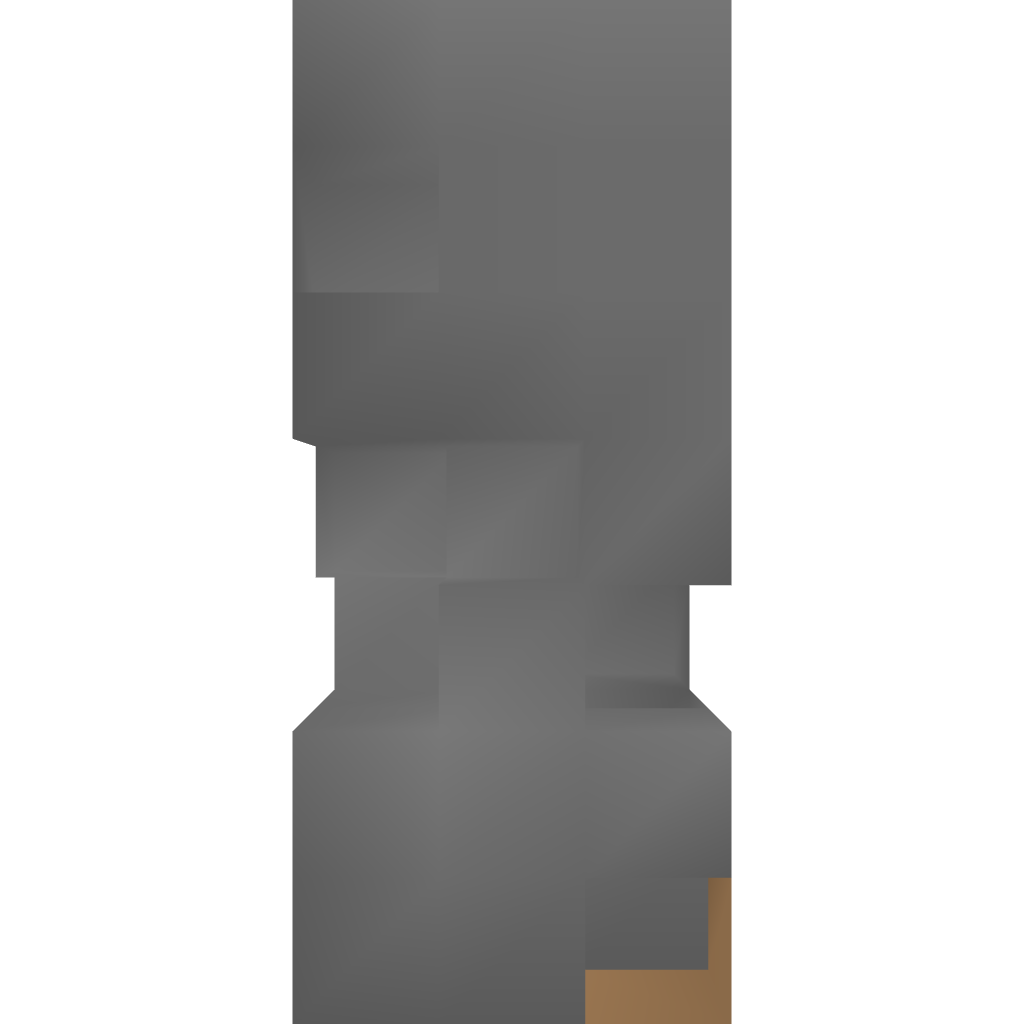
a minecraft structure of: Compact Stone Maker bad low quality